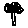
Label: tree